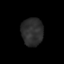
Tissue: lung
Cell type: Endothelial cells
Senescence score: 0.1696
Nuclear area (px): 592
Mean DAPI intensity: 44.666